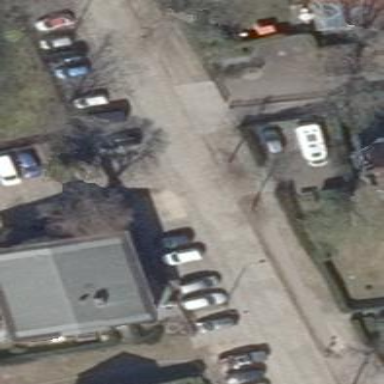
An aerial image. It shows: Street-side parking area.